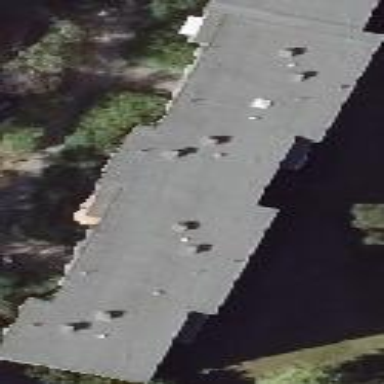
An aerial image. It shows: Apartment building with flat roof.